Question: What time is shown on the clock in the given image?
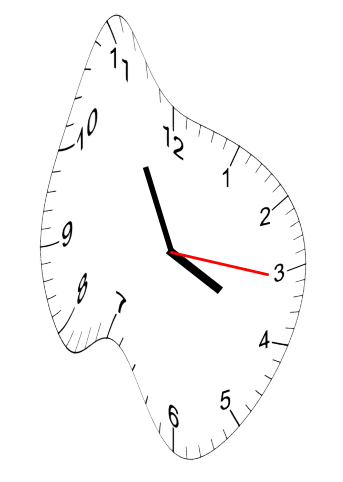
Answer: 03:55:16